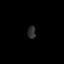
Tissue: prostate
Cell type: T cells
Senescence score: 0.223
Nuclear area (px): 100
Mean DAPI intensity: 44.63